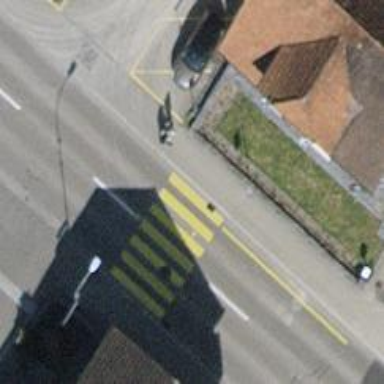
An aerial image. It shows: Marked footway crossing with zebra markings.